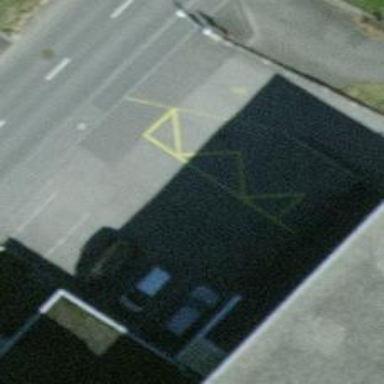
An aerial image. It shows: Public transport stop position.